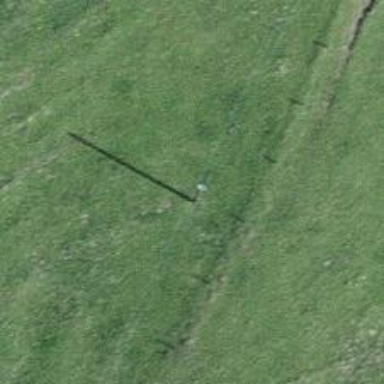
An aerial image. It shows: Power pole.